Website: apple
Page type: payment
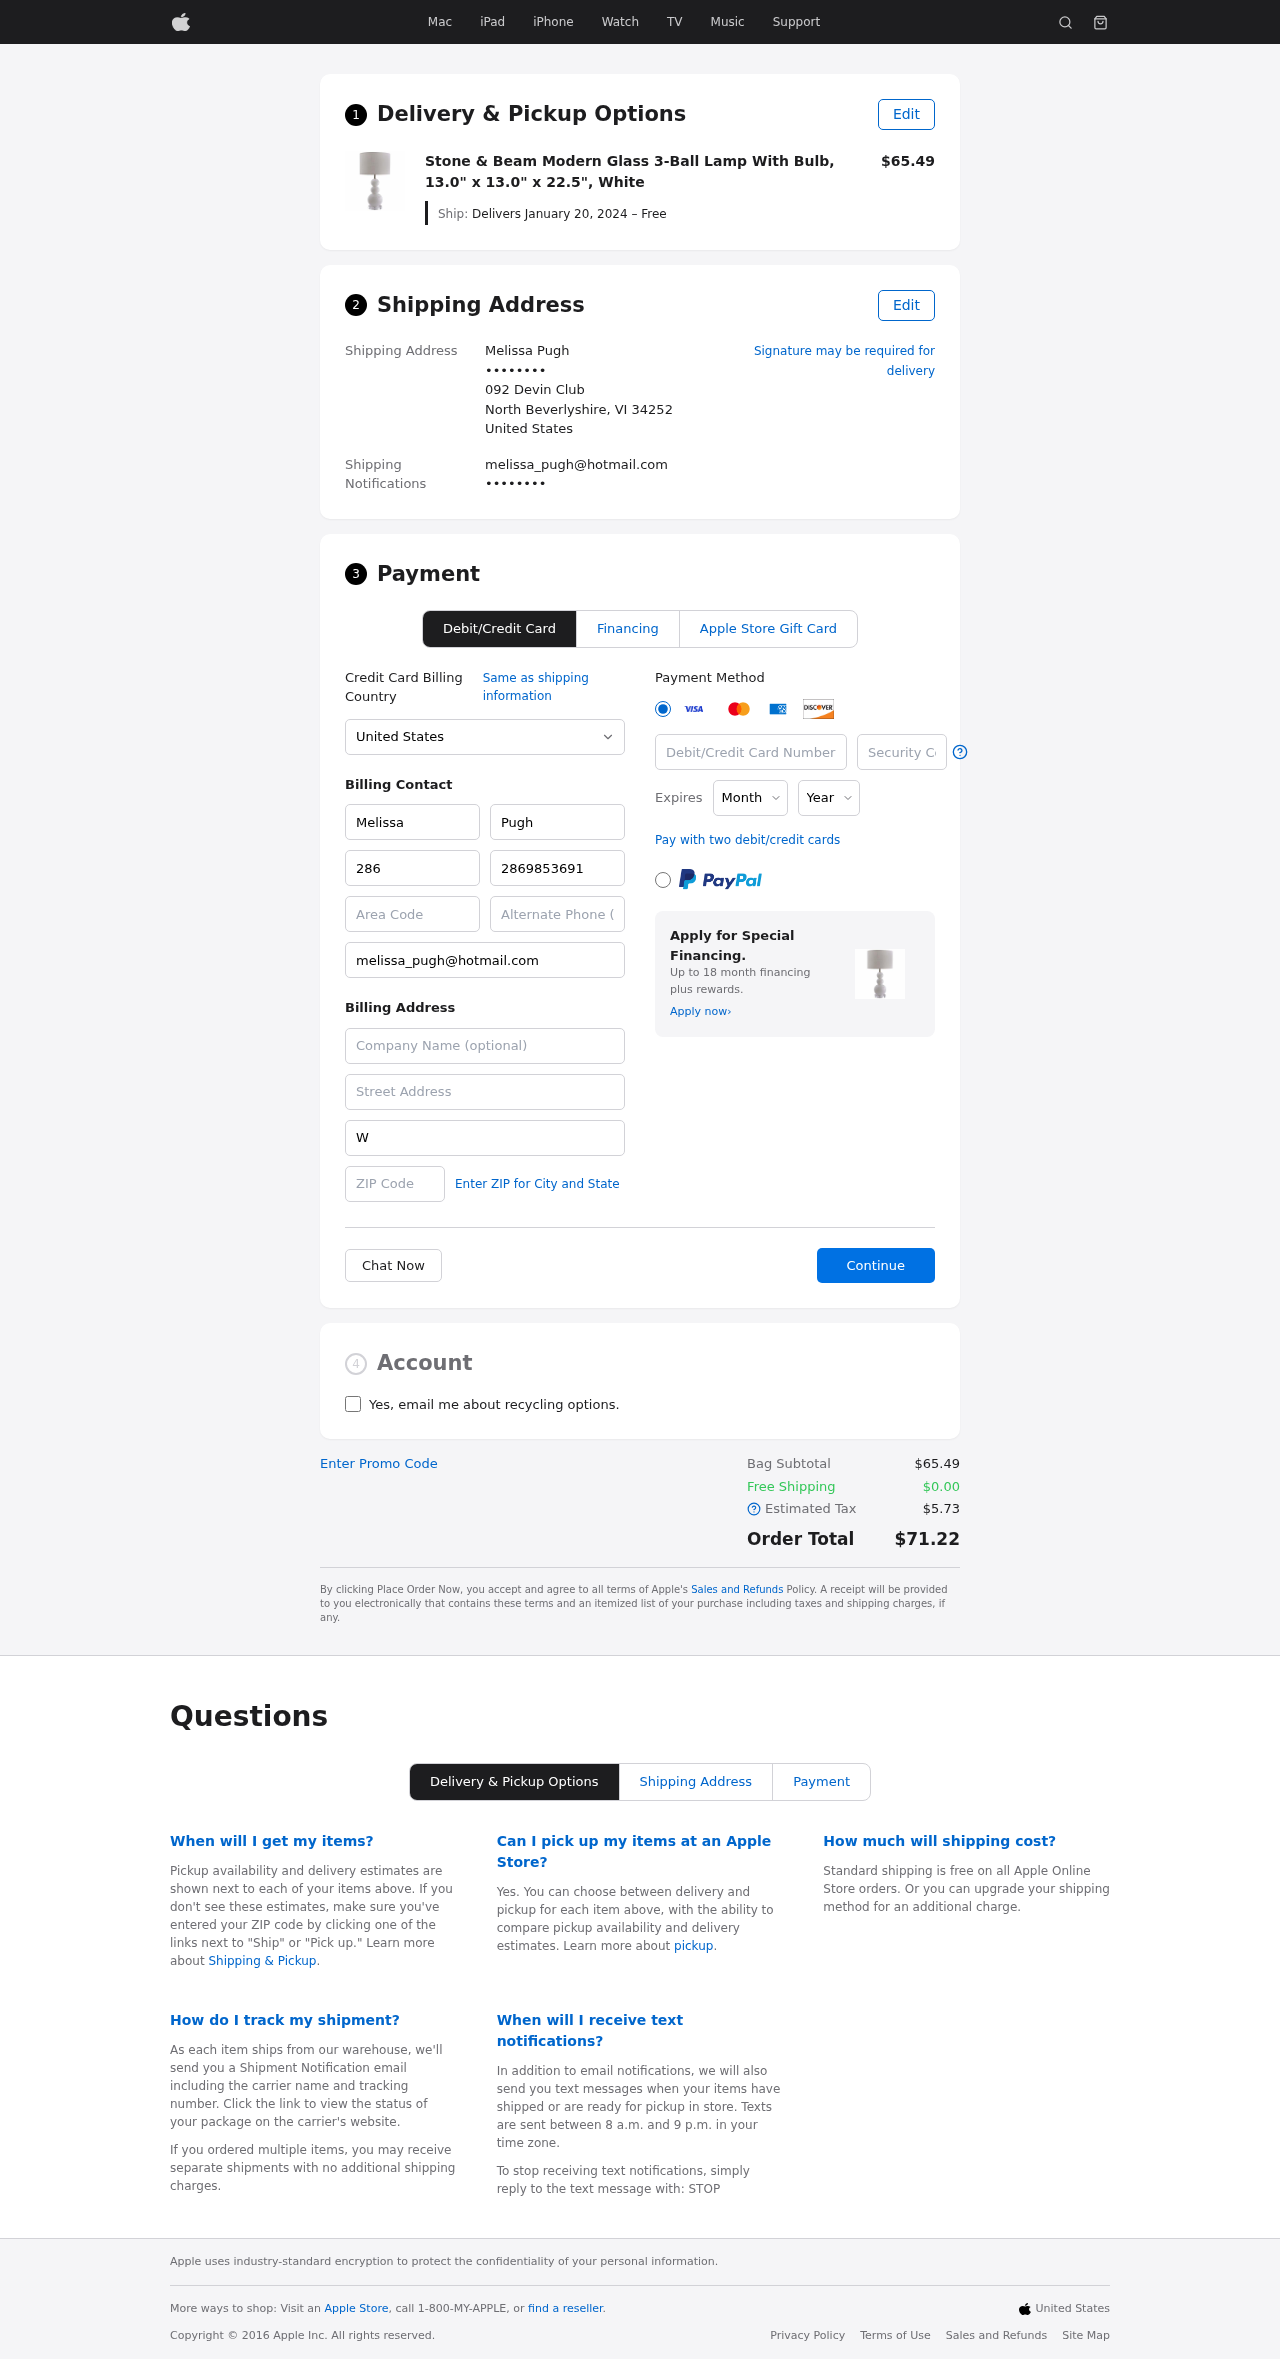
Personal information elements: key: PII_CARD_CVV
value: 701
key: PII_CARD_EXPIRY_MONTH
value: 09
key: PII_CARD_EXPIRY_YEAR
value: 28
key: PII_CARD_NUMBER
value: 6011 8970 5315 5860
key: PII_CITY_STATE_ZIP
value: North Beverlyshire, VI 34252
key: PII_COUNTRY
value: United States
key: PII_EMAIL
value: melissa_pugh@hotmail.com
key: PII_EMAIL2
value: melissa_pugh@hotmail.com
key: PII_FIRSTNAME
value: Melissa
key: PII_FULLNAME
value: Melissa Pugh
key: PII_LASTNAME
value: Pugh
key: PII_PHONE3
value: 2869853691
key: PII_PHONE_AREA
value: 286
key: PII_SECURITY_CODE
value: WJ44
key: PII_STREET
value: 092 Devin Club
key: PII_PHONE
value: ••••••••
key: PII_PHONE2
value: ••••••••
Product elements: key: PRODUCT1_NAME
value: Stone & Beam Modern Glass 3-Ball Lamp With Bulb, 13.0" x 13.0" x 22.5", White
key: PRODUCT1_PRICE
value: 65.49
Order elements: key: ORDER_DELIVERY_DATE
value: Delivers January 20, 2024 – Free
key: ORDER_SUBTOTAL
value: $65.49
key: ORDER_SHIPPING_COST
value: $0.00
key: ORDER_TAX
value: $5.73
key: ORDER_TOTAL
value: $71.22